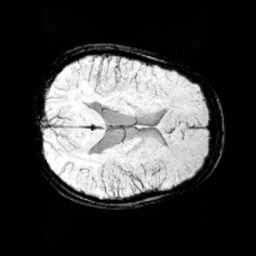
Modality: minIP
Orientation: axial
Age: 10
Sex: female
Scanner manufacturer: siemens
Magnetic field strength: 3 T
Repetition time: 0.027 s
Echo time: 0.02 s